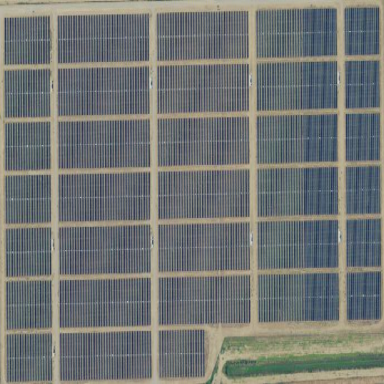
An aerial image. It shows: Solar power plant utilizing photovoltaic technology.